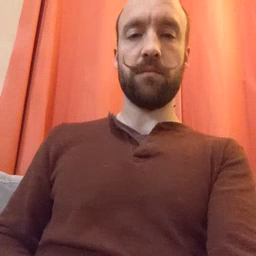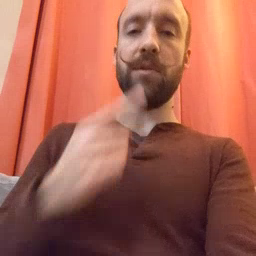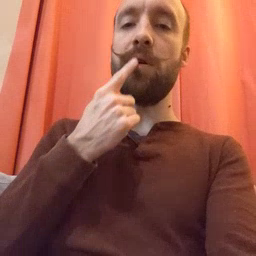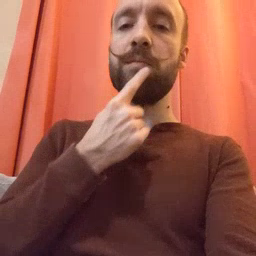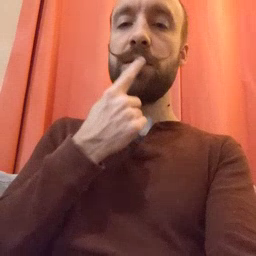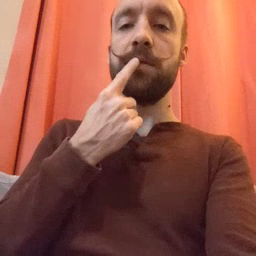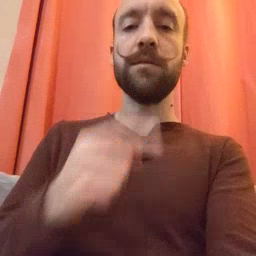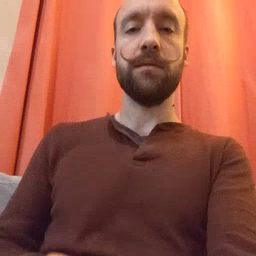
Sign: lips